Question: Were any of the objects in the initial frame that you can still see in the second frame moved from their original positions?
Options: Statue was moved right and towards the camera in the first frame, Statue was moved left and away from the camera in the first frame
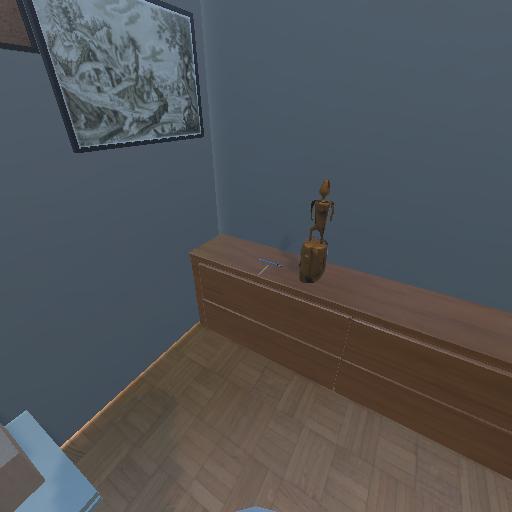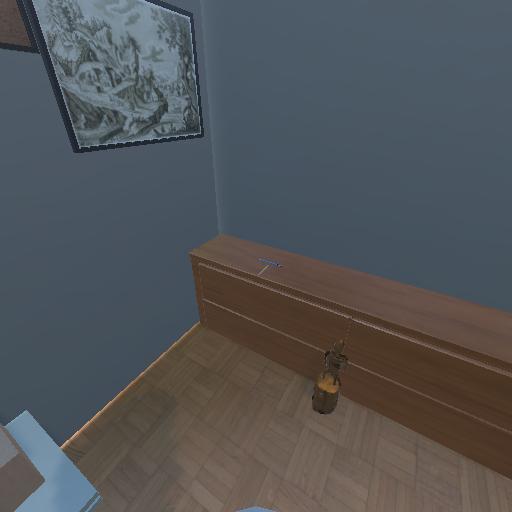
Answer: Statue was moved right and towards the camera in the first frame